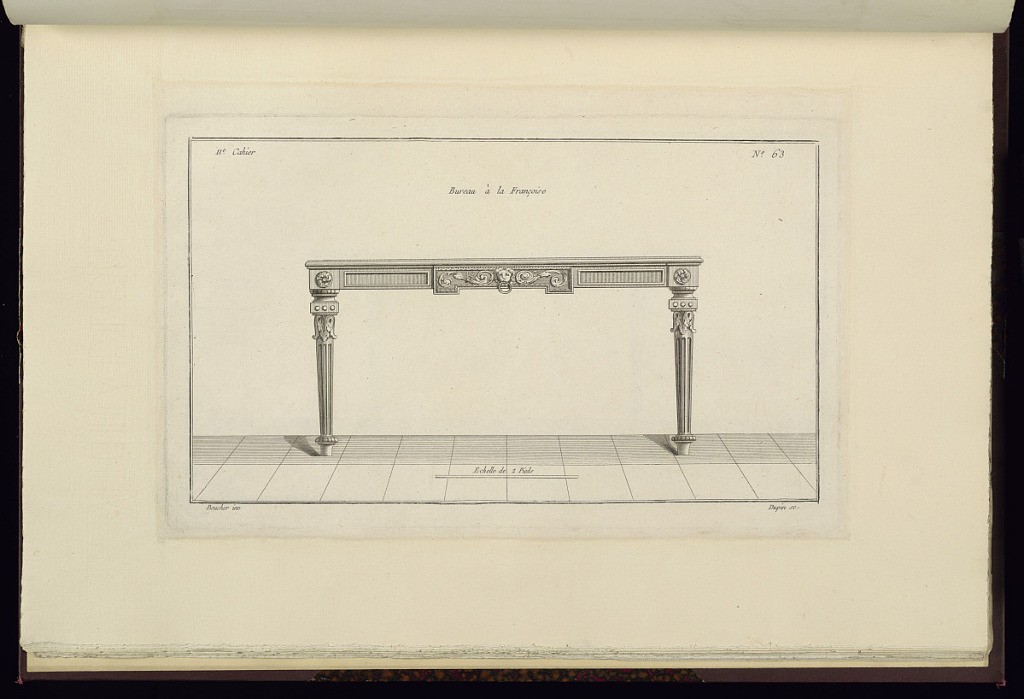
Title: Bureau à la Françoise
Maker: Juste-François Boucher, French, 1736 – 1782
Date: ca. 1775
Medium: Engraving on off white laid paper
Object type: Print
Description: Design for a desk with ornament motifs including fluting, acanthus leaves, gadrooning, rosettes, and, at center, a plate framed by lamb tongue with a lion head holding a ring pull in its mouth surrounded by scrolling acanthus leaves. The plate is signed.